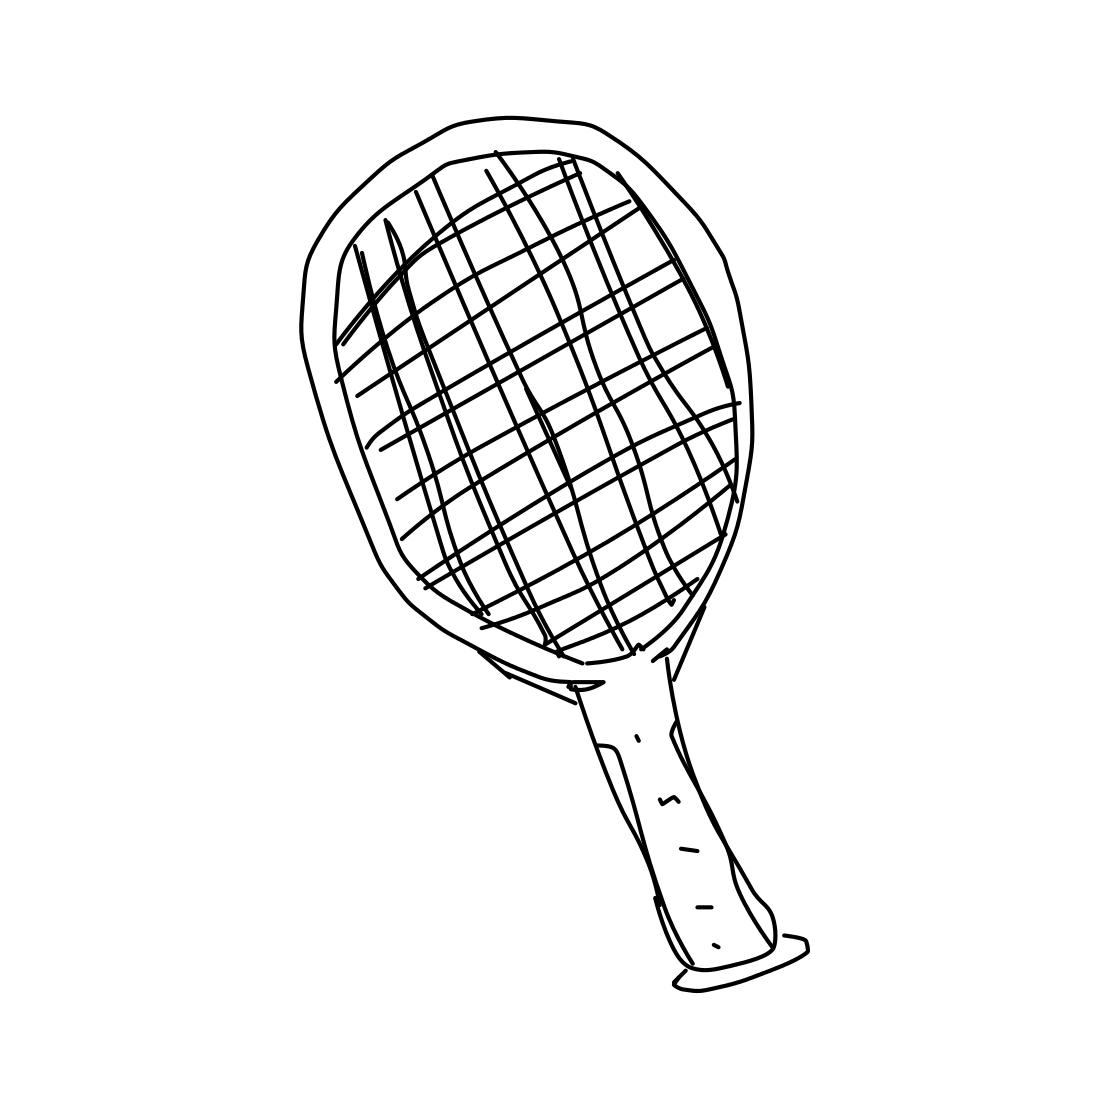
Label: tennis-racket